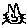
Label: cat